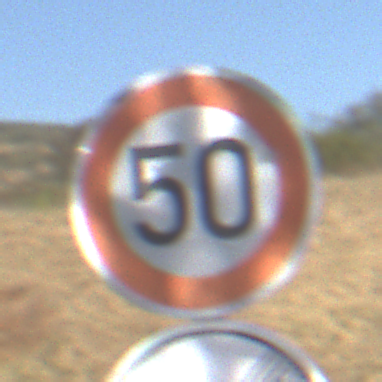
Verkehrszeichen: Geschwindigkeit50
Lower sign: EndeUeberholverbotKraftfahrzeuge
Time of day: Midday
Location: Outdoor (RoadRail)
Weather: Clear
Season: Summer
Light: Natural